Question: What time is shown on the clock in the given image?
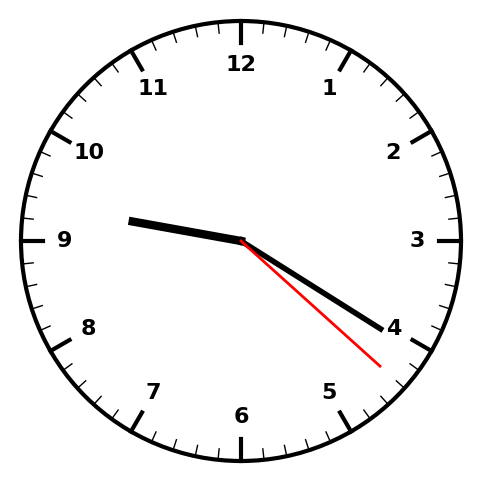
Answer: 09:20:22